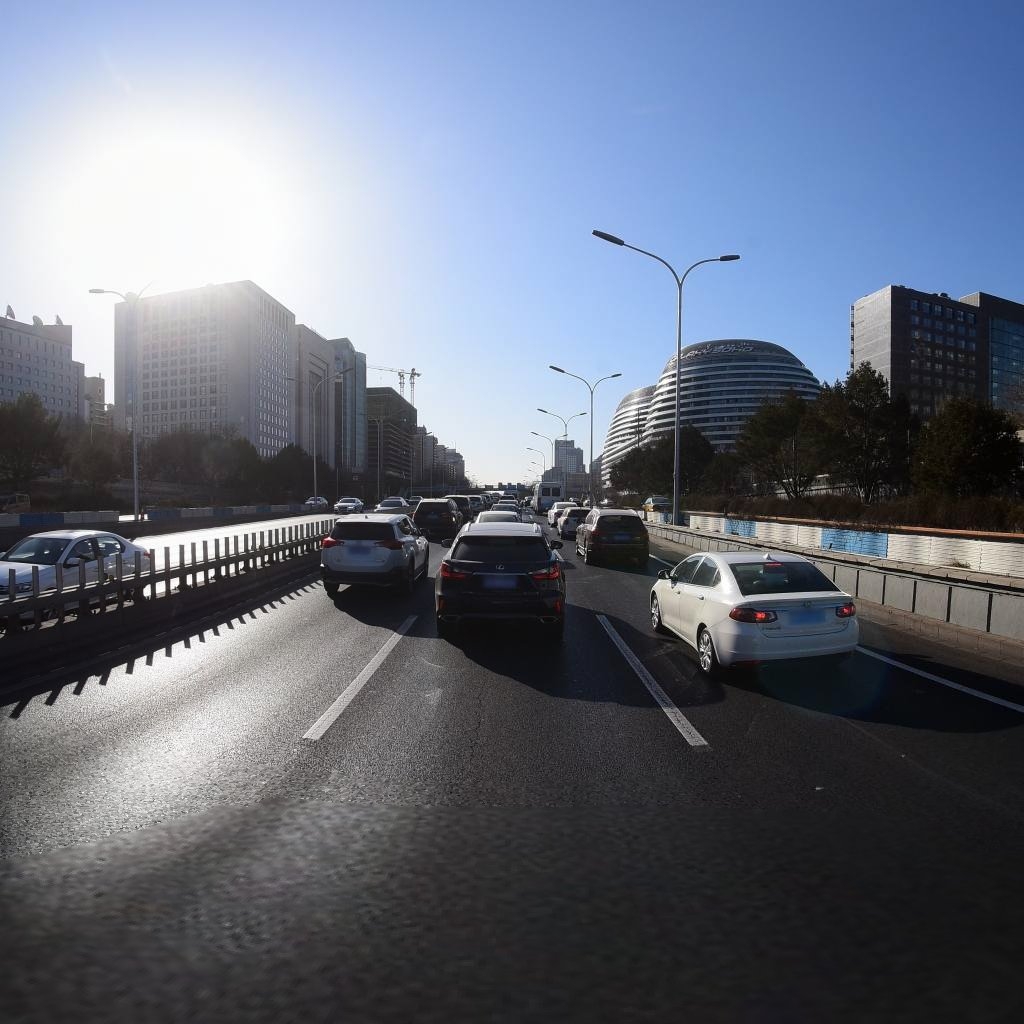
Region: Dongcheng
Road damage annotations: longitudinal patch, longitudinal crack